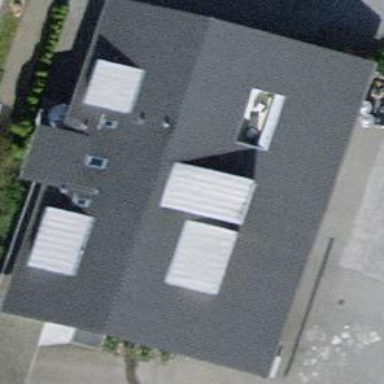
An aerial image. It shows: Gabled building with grey roof.